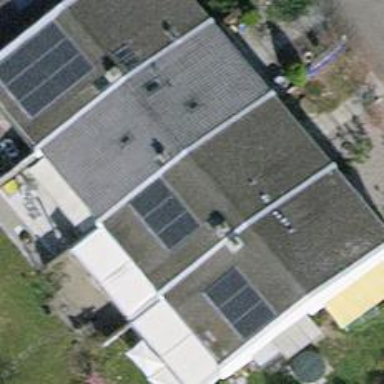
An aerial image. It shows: Small solar photovoltaic panel generator on the roof of building.